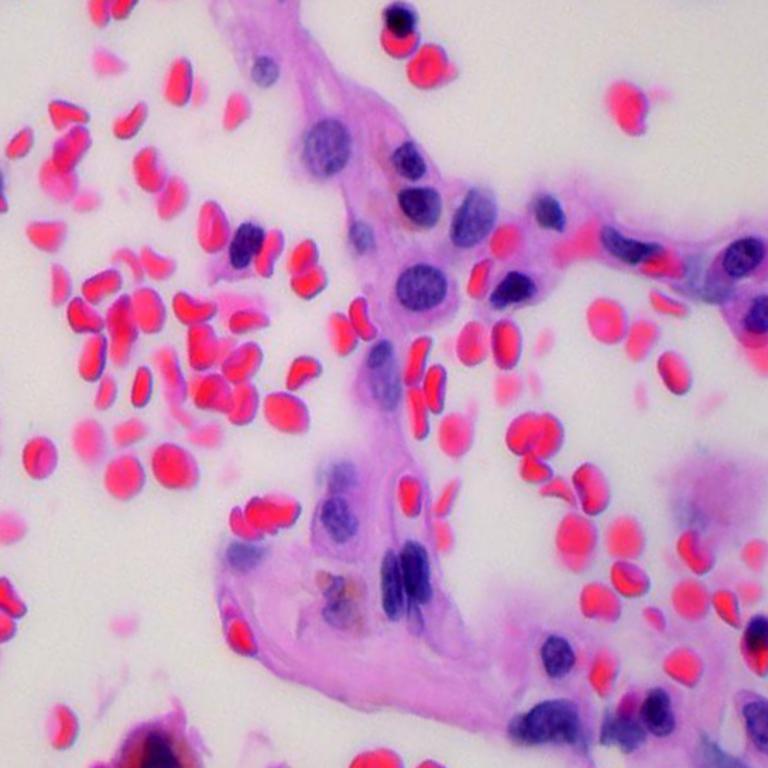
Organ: lung
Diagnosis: benign